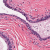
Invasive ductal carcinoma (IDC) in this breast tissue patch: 0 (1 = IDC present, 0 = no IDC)